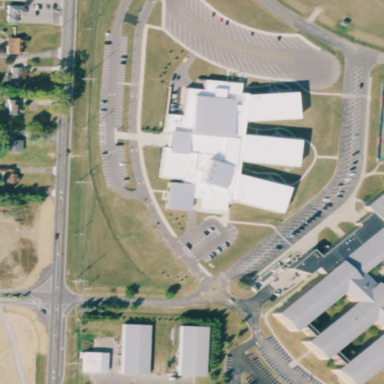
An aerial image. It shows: School building or complex.